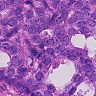
Metastatic tissue present: yes